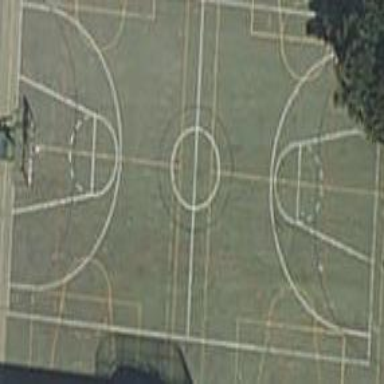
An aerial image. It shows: Concrete basketball court in pitch area.